Question: Hi I'm trying to show only the voorgerechten and hoofdgerechten. At the moment I'm outputting this:

Here is the xml code:
'''
<?xml version="1.0"?>
<?xml-stylesheet href="menuFromattributeToElement.xslt" type="text/xsl"?>
<menu>
<voorgerechten>
<gerecht id="1" prijs="3.95">Groene salade</gerecht>
<gerecht id="2" prijs="4.35">Tomatensoep</gerecht>
<gerecht id="3" prijs="9.95">Carpaccio</gerecht>
</voorgerechten>
<hoofdgerechten>
<gerecht id="4" prijs="19.95">Gegrilde ossehaas</gerecht>
<gerecht id="5" prijs="15.95">Linguini al Pesto</gerecht>
<gerecht id="6" prijs="18.95">Gepocheerde zalm</gerecht>
</hoofdgerechten>
<desserts>
<gerecht id="7" prijs="5.95">Dame Blanche</gerecht>
<gerecht id="8" prijs="7.45">Banana Split</gerecht>
</desserts>
</menu>
'''
And here is the xslt code:
'''
<?xml version="1.0" encoding="UTF-8"?>
<xsl:stylesheet version="1.0"
xmlns:xsl="http://www.w3.org/1999/XSL/Transform">
<xsl:output method="html"/>
<xsl:template match="/">
<html>
<body>
<table border="1px">
<tr>
<td colspan="6" align="center">
<h2> Gerechten</h2>
</td>
</tr>
<tr>
<th>Naam</th>
<th>Prijs</th>
<th>ID</th>
</tr>
<xsl:for-each select="//gerecht">
<tr>
<td>
<xsl:value-of select="text()"/>
</td>
<td>
<xsl:value-of select="translate(@prijs, '.', ',')"/>
</td>
<td>
<xsl:value-of select="@id"/>
</td>
</tr>
</xsl:for-each>
</table>
</body>
</html>
</xsl:template>
</xsl:stylesheet>
'''
In the xslt file I have already tried to replace:
'''
<xsl:for-each select="//gerecht">
'''
with this:
'''
<xsl:for-each select="//menu/voorgerechten/gerecht or //menu/hoofdgerechten/gerecht">
'''
So that it only outputs gerecht that live inside a voorgerechten or hoofdgerecht. But unfortunately my code doesn't works.
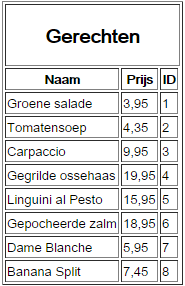
Answer: You're really close. You don't want 'or', you want '|'
'''
<xsl:for-each select="/menu/voorgerechten/gerecht | /menu/hoofdgerechten/gerecht">
'''
The reason for this: 'or' is a logical operator, '|' is the union operator. When you use 'or', you're trying to make your 'select' work on a boolean ('true' or 'false'), which doesn't really make sense. When you use the union operator, you're now working on a union of nodesets, which is what the 'select' is looking for. Also, you don't need the '//' at the beginning, there should only ever be one '<menu>' element since it's the root element.
You might want to consider refactoring your for-each as a template though, or a couple templates - it would make it easier to later change one or the other of your types, or to add in others. But 'for-each' will work just fine here, so that's up to you.
Here's the XSLTransform:
<URL>